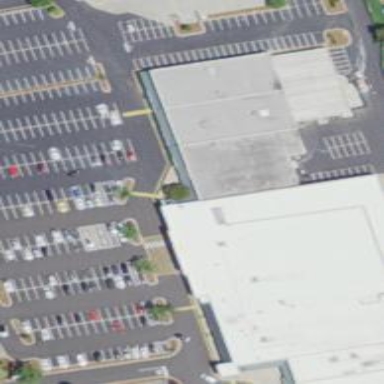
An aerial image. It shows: Supermarket building.